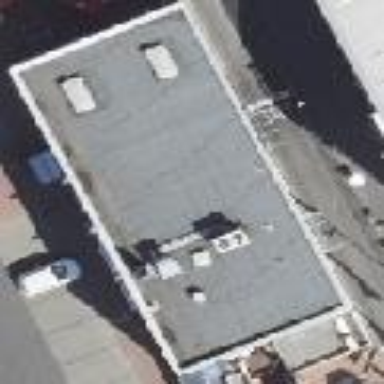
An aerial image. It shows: Fast food restaurant in building.